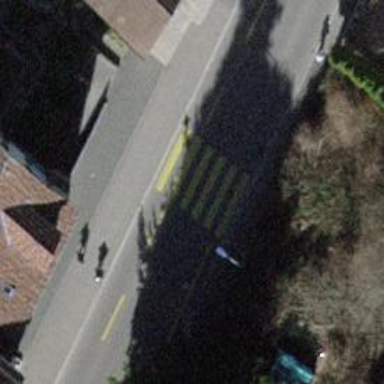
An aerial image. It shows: Marked zebra crossing with distinct zebra markings.